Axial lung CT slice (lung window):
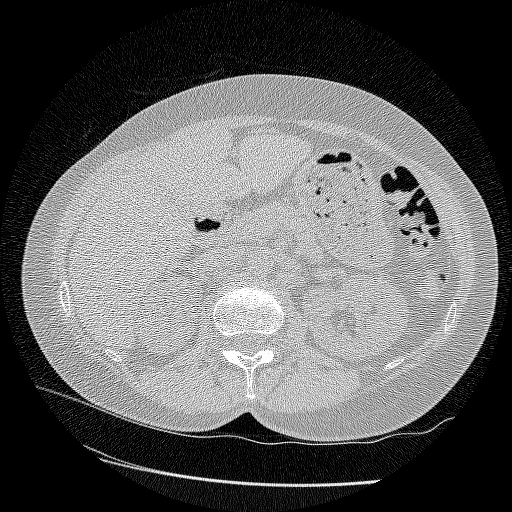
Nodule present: no